A time-domain vibration trace from a rotating-machine test bench is shown. Based on the visible evidence, which rotor condition applies: normal, misalignment, unbalance, looseness?
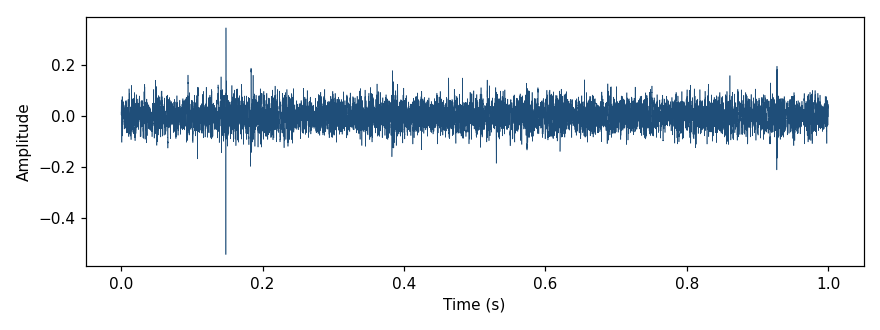
Answer: normal